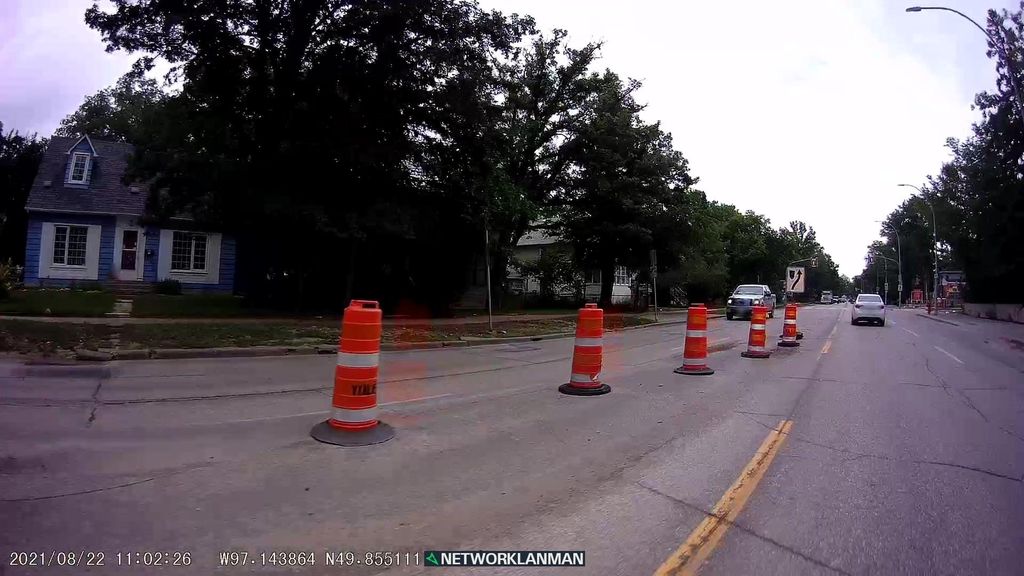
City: winnipeg